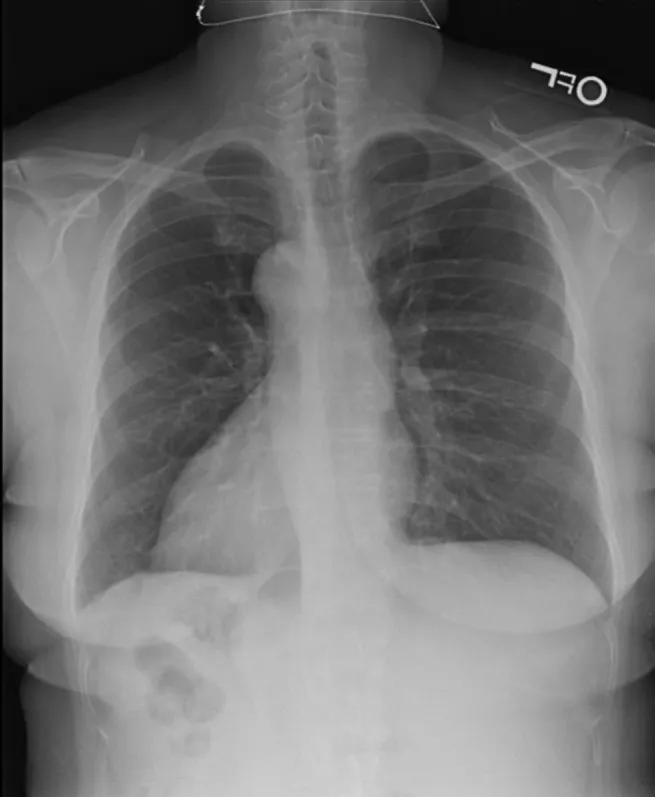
Chest radiograph shows dextrocardia.
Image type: radiology (x_ray)